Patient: sex M, age 81
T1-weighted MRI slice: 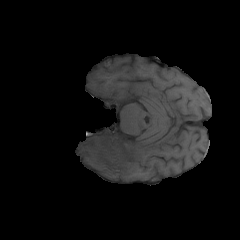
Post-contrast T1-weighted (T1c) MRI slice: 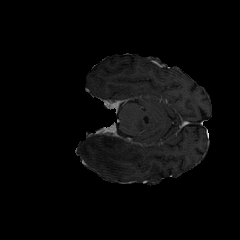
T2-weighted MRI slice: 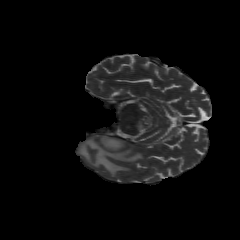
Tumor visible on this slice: yes
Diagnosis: Glioblastoma, IDH-wildtype
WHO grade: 4